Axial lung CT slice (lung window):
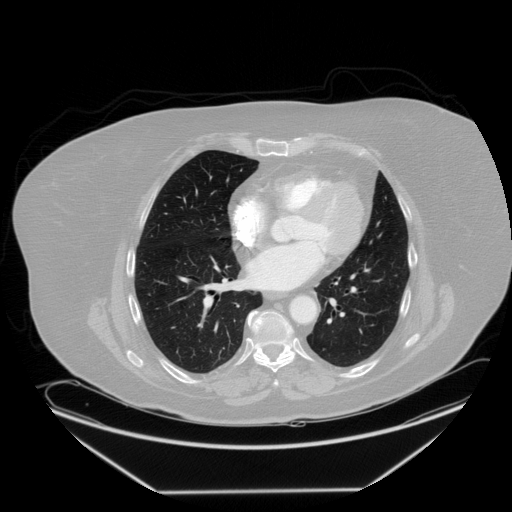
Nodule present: no